Aerial crown-view tile of a tropical tree (Barro Colorado Island, Panama), acquired 20250715:
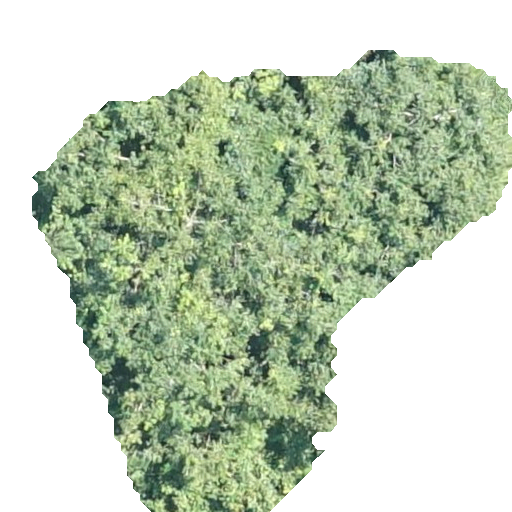
Species: Trattinnickia aspera
GBIF accepted scientific name: Trattinnickia aspera
Crown area: 206.693 m²